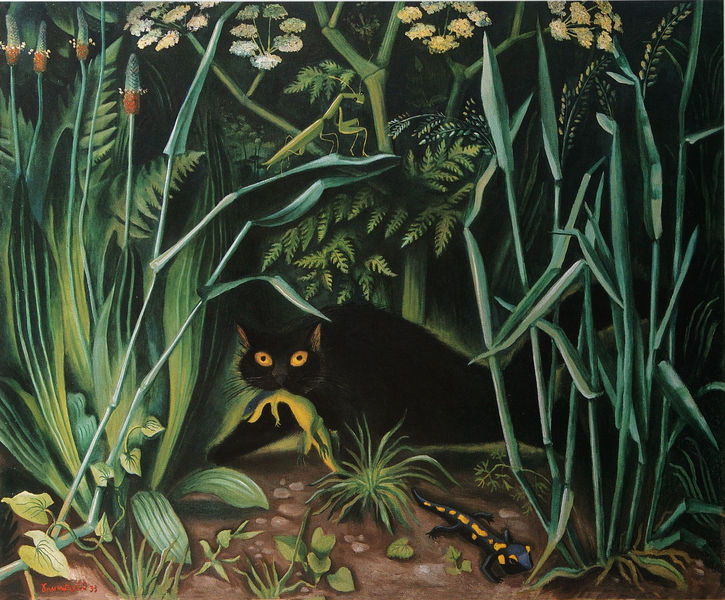
Titel: Katze mit Salamander
Künstler: Richard Seewald
Standort: Köln
Institution: Museum Ludwig
Schlagwörter: blau, blätter, dunkel, weiß, gelb, grün, abend, blume, blumen, braun, frankreich, nacht, schwarz, blick, blüten, gras, tier, tiere, wiese, naive malerei, schnurrbart, augen, steine, tod, schauen, öl, erde, gräser, halme, natur, schilf, gebüsch, boden, blatt, pflanzen, ohren, wald, hellgrün, naiv, primitivismus, ölgemälde, spielen, detail, farn, neue sachlichkeit, exotisch, grashalme, surrealismus, rousseau, katze, winde, erdboden, schnurrhaare, jagd, pupille, unterholz, wurzeln, beute, fressen, fangen, echse, salamander, urwald, verborgen, büschel, graß, unheimlich, lurch, jagdt, franzose, feuersalamander, gel, orchidee, farne, dschungel, wildkatze, schleichen, henri rousseau, heuschrecke, schafgarbe, spitzwegerich, grashüpfer, aiv, blütendolden, dolden, duster, erns, gottesanbeterin, grille, im dickicht, jungel, jungle, schachtelhalm, schafsgarbe, stechender blick, zöllner